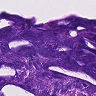
Metastatic tissue present: no